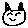
Label: cat